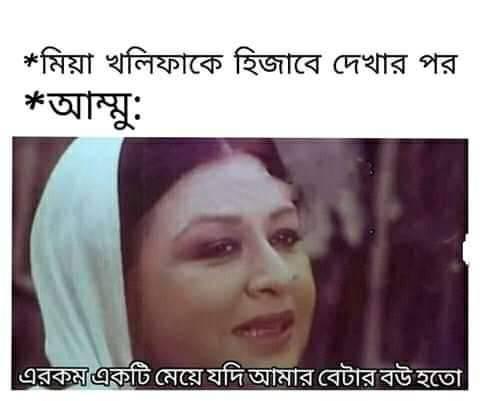
Caption: *মিয়া খলিফাকে হিজাবে দেখার পর  *আম্মুঃ  এরকম একটি মেয়ে যদি আমার বেটার বউ হতো
Label: hate